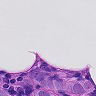
Metastatic tissue present: yes